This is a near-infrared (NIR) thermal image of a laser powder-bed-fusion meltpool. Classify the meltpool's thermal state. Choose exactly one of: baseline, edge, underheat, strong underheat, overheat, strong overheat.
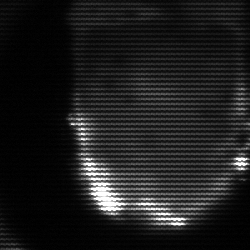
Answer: baseline